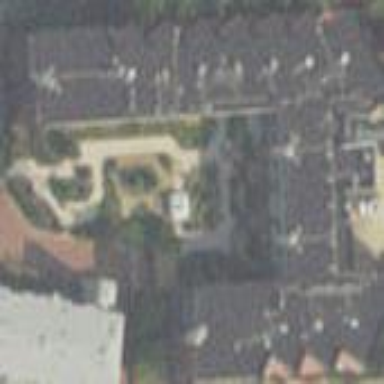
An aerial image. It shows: View of apartment building.